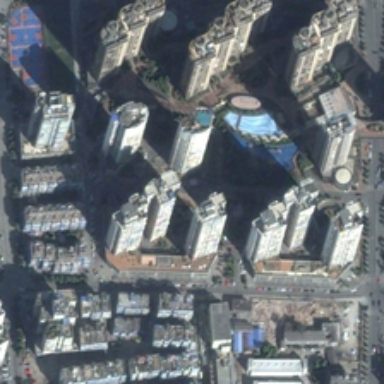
Many buildings are in a commercial area .